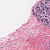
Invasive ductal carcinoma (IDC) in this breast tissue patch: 0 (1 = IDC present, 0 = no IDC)